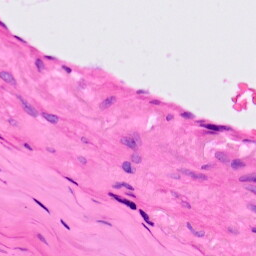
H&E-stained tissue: Lung